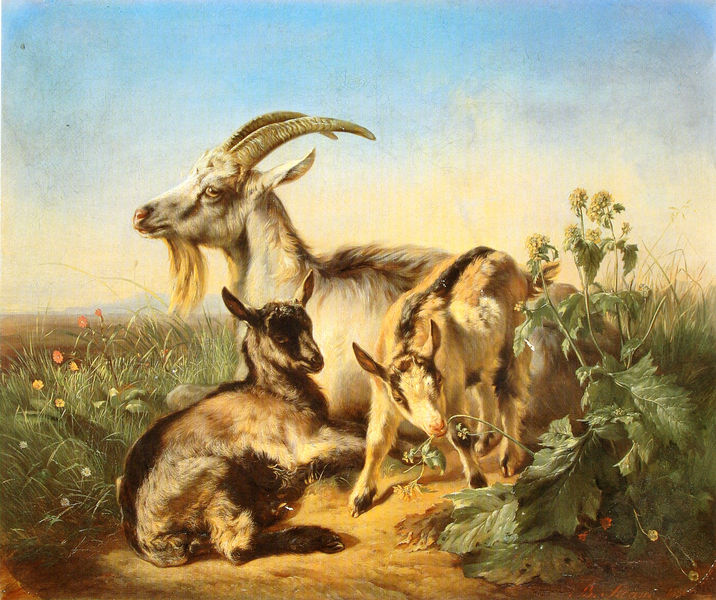
Titel: Ziegen
Künstler: Benno Adam
Standort: München
Institution: Neue Pinakothek
Schlagwörter: baum, blau, blätter, dunkel, gemälde, himmel, schatten, weiß, wolken, gelb, grün, landschaft, ocker, blume, blumen, braun, haar, hell, licht, orange, pastell, schwarz, blick, blüten, gras, rot, tier, tiere, weg, wiese, wolke, beige, alt, bart, jung, augen, horn, porträt, signatur, öl, erde, feld, gräser, halme, horizont, hügel, natur, weide, weite, sonne, boden, futter, realismus, drei, mutter, blatt, pflanze, pflanzen, ohren, kinder, fell, hufe, löwenzahn, ruhe, liegen, naturalismus, zwei, studie, berge, sonnenlicht, dunst, grasen, idylle, rast, ölgemälde, essen, gestreift, streifen, junge, ziegenbart, grashalme, lamm, schaf, tierbild, helligkeit, erdboden, idyll, mohn, mäuler, leben, kitz, blauer himmel, maul, fressen, müde, naturalistisch, hörner, weich, geweih, kräuter, tierkinder, tiermalerei, bock, lämmer, zeige, verspielt, shwarz, ziegenbock, ziege, zicken, gams, feldblumen, naschen, sonnen, ziegen, friedlich, tierstudie, kitze, grüm, bonheur, donnenlicht, fellmuster, geis, geislein, geiss, gemse, huflattich, muttertier, nachwuchs, tierfamilie, zeigenbart, zeigenfell, zeigenmuter, zicke, zicklein, jungtier, nature, geissen, geisbock, dunsst, diestel, ziegenfamilie, geißlein, köein, goat